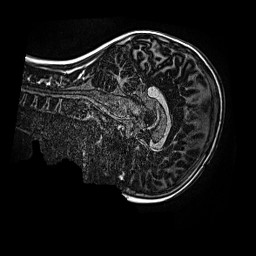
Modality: MP2RAGE
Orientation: sagittal
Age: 10
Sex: male
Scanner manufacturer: siemens
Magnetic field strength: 3 T
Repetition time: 4 s
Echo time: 0.00299 s